Question: Im building a CheckAllBoxes component in Reactjs. I have a list of items
'''
fruits = {orange, apple, grape}
'''
A general '<SelectBox />' component to display and toggle the HTML checkbox
I need to build a '<Fruits />' component to list all the fruits and each of item has its own '<SelectBox />'
Then I need to build a '<SelectAll />' component which has a '<SelectBox />' and when it is checked, it will toggle all the '<CheckBox />' of '<Fruits />'
If any fruit is unchecked again, then the '<SelectAll />' should be unchecked too.
The result should look something like this:

How can I get the '<SelectAll />' to control other checkboxes ?
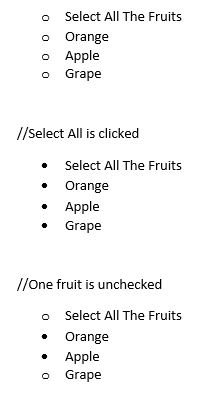
Answer: Here is the quick example on how you could do it:
'''
import React, { Component } from 'react';
export default class SelectBox extends Component {
constructor() {
super();
this.handleClick = this.handleClick.bind(this);
this.state = {
allChecked: false,
checkedCount: 0,
options: [
{ value: 'selectAll', text: 'Select All' },
{ value: 'orange', text: 'Orange' },
{ value: 'apple', text: 'Apple' },
{ value: 'grape', text: 'Grape' }
]
};
}
handleClick(e) {
let clickedValue = e.target.value;
if (clickedValue === 'selectAll' && this.refs.selectAll.getDOMNode().checked) {
for (let i = 1; i < this.state.options.length; i++) {
let value = this.state.options[i].value;
this.refs[value].getDOMNode().checked = true;
}
this.setState({
checkedCount: this.state.options.length - 1
});
} else if (clickedValue === 'selectAll' && !this.refs.selectAll.getDOMNode().checked) {
for (let i = 1; i < this.state.options.length; i++) {
let value = this.state.options[i].value;
this.refs[value].getDOMNode().checked = false;
}
this.setState({
checkedCount: 0
});
}
if (clickedValue !== 'selectAll' && this.refs[clickedValue].getDOMNode().checked) {
this.setState({
checkedCount: this.state.checkedCount + 1
});
} else if (clickedValue !== 'selectAll' && !this.refs[clickedValue].getDOMNode().checked) {
this.setState({
checkedCount: this.state.checkedCount - 1
});
}
}
render() {
console.log('Selected boxes: ', this.state.checkedCount);
const options = this.state.options.map(option => {
return (
<input onClick={this.handleClick} type='checkbox' name={option.value} key={option.value}
value={option.value} ref={option.value} > {option.text} </input>
);
});
return (
<div className='SelectBox'>
<form>
{options}
</form>
</div>
);
}
}
'''
I'm sorry for the ES6 example. Will add ES5 example when I find more time, but I think you can get the idea on how to do it.
Also you definitely want to break this down into 2 components. Then you would just pass your options as props to the Child component.